Question: I am attempting to use twitter boot strap with asp.net webforms to create responsive menu's.
'''
<link href="includes/bootstrap.css" rel="stylesheet" type="text/css" />
<link href="includes/bootstrap-responsive.min.css" rel="Stylesheet" type="text/css" />
<link href="includes/sitestyles.css" rel="Stylesheet" type="text/css" />
<script src="http://ajax.googleapis.com/ajax/libs/jquery/1.10.2/jquery.min.js" type="text/javascript"/>
<script type="text/javascript">
$(function () {
//to fix collapse mode width issue
$(".nav li,.nav li a,.nav li ul").removeAttr('style');
//for dropdown menu
$(".dropdown-menu").parent().removeClass().addClass('dropdown');
$(".dropdown>a").removeClass().addClass('dropdown-toggle').append('<b class="caret"></b>').attr('data-toggle', 'dropdown');
//remove default click redirect effect
$('.dropdown-toggle').attr('onclick', '').off('click');
});
</script>
<script src="includes/bootstrap.min.js" type="text/javascript"></script>
'''
I am running into an issue where if I include the 'bootstrap.min.js' after my inline jquery the menu will cut of drowdown items and the jquery seems to have no effect

but if I include the 'bootstrap.min.js' before my inline jquery. The toggle menu button will not display any menu items. Below is my full code for the menu portion of the page.
'''
<div class="navbar">
<div class="navbar-inner">
<div class="container">
<a class="btn btn-navbar" data-target=".nav-collapse" data-toggle="collapse">
<span class="icon-bar"></span>
<span class="icon-bar"></span>
<span class="icon-bar"></span>
</a>
<!-- Everything you want hidden at 940px or less, place within here -->
<div class="nav-collapse collapse">
<asp:Menu ID="NavigationMenu" runat="server" EnableViewState="false"
IncludeStyleBlock="false" Orientation="Horizontal"
CssClass="navbar navbar-fixed-top"
StaticMenuStyle-CssClass="nav"
StaticSelectedStyle-CssClass="active"
DynamicMenuStyle-CssClass="dropdown-menu">
<Items>
<asp:MenuItem Text="Home" ToolTip="Home"></asp:MenuItem>
<asp:MenuItem Text="Music" ToolTip="Music">
<asp:MenuItem Text="Classical" ToolTip="Classical" />
<asp:MenuItem Text="Rock" ToolTip="Rock" />
<asp:MenuItem Text="Jazz" ToolTip="Jazz" />
</asp:MenuItem>
<asp:MenuItem Text="Movies" ToolTip="Movies">
<asp:MenuItem Text="Action" ToolTip="Action" />
<asp:MenuItem Text="Drama" ToolTip="Drama" />
<asp:MenuItem Text="Musical" ToolTip="Musical" />
</asp:MenuItem>
</Items>
</asp:Menu>
</div>
</div>
</div>
</div>
'''
I was trying to reproduce the content from the example <URL>.
Can someone tell me what order I should be including my scripts and why neither of the ways seems to work? I am leaning towards the inline jquery coming last being the right order but cant figure out why the toggle menu button doesn't work.
I have noticed that if I perform my in file javascript then include the bootstrap.min.js file followed again by my in file java script things work.
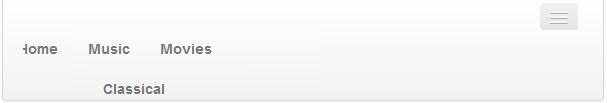
Answer: It looks like your problem is your jQuery '<script>' tag. You cannot self-close script tags '<script />' you have to have an open and close tag '<script></script>'
Which would explain why the following script is not working correctly, and why it did work correctly when you added the custom script twice.